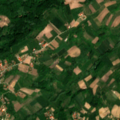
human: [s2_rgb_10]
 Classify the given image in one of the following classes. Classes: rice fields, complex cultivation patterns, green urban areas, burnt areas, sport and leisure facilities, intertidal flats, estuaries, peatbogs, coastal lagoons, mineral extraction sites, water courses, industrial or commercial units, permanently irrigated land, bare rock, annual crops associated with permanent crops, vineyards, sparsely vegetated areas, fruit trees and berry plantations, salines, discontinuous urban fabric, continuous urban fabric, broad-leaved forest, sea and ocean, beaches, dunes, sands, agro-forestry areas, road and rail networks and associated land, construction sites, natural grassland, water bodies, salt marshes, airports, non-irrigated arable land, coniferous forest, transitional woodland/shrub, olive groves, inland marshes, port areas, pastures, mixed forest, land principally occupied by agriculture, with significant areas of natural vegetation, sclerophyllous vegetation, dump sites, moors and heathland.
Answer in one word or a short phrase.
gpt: non-irrigated arable land, complex cultivation patterns, land principally occupied by agriculture, with significant areas of natural vegetation, broad-leaved forest